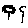
Label: flower